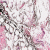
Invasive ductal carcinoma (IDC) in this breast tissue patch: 0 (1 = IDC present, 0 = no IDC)